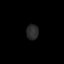
Tissue: lung
Cell type: Endothelial cells
Senescence score: 0.6156
Nuclear area (px): 183
Mean DAPI intensity: 41.634